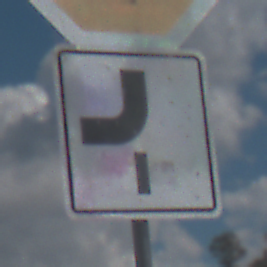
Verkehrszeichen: VerlaufVorfahrtsstrasse7
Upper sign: Stop
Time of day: Midday
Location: Outdoor (Nature)
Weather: PartlyCloudy
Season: NotSpecified
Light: Natural